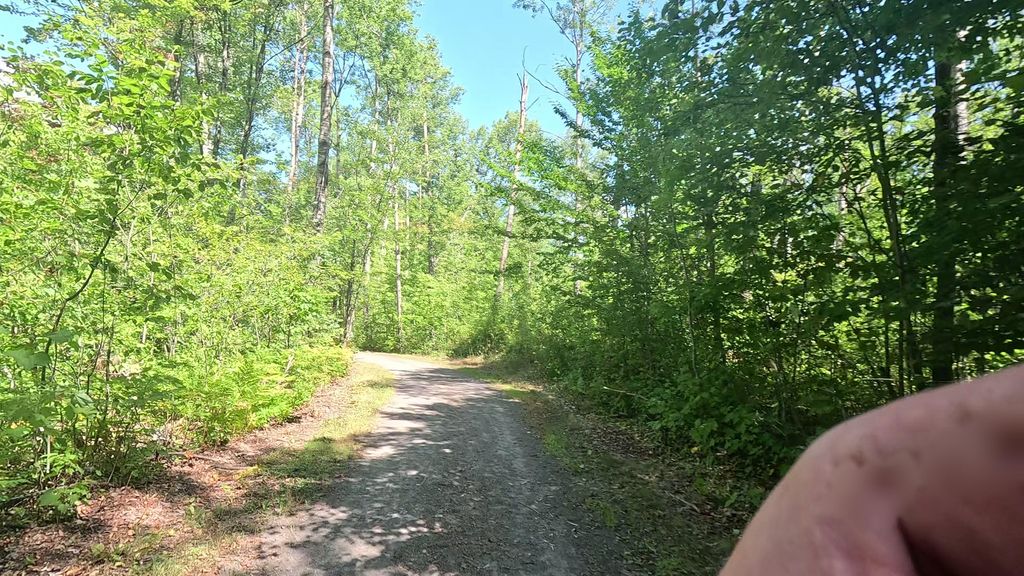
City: ottawa-gatineau